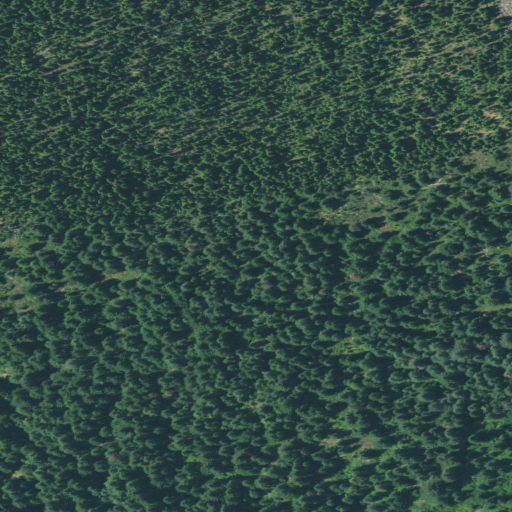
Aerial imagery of ridge(s) in Oregon named Lizard Ridge containing only evergreen forest